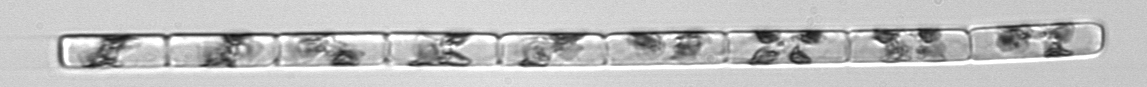
Label: Guinardia_delicatula